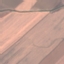
Land use / land cover class: AnnualCrop